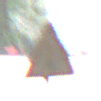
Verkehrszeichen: Lichtzeichenanlage
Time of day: Midday
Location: Indoor (Urban)
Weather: NotSpecified
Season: NotSpecified
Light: Natural